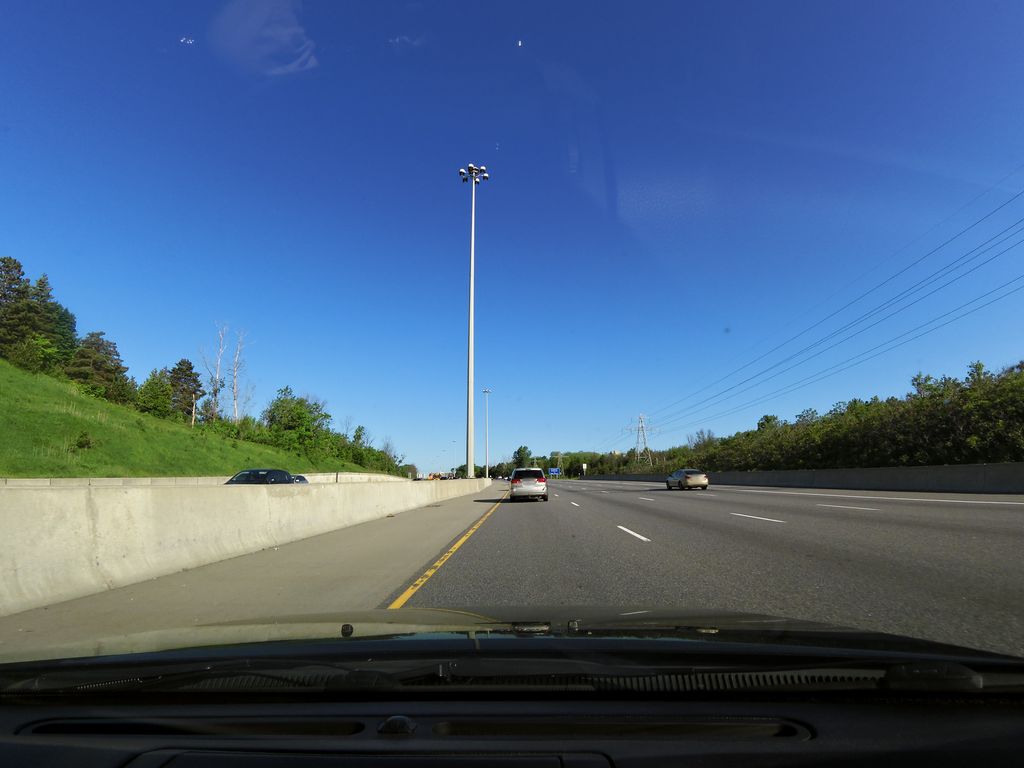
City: kitchener-waterloo